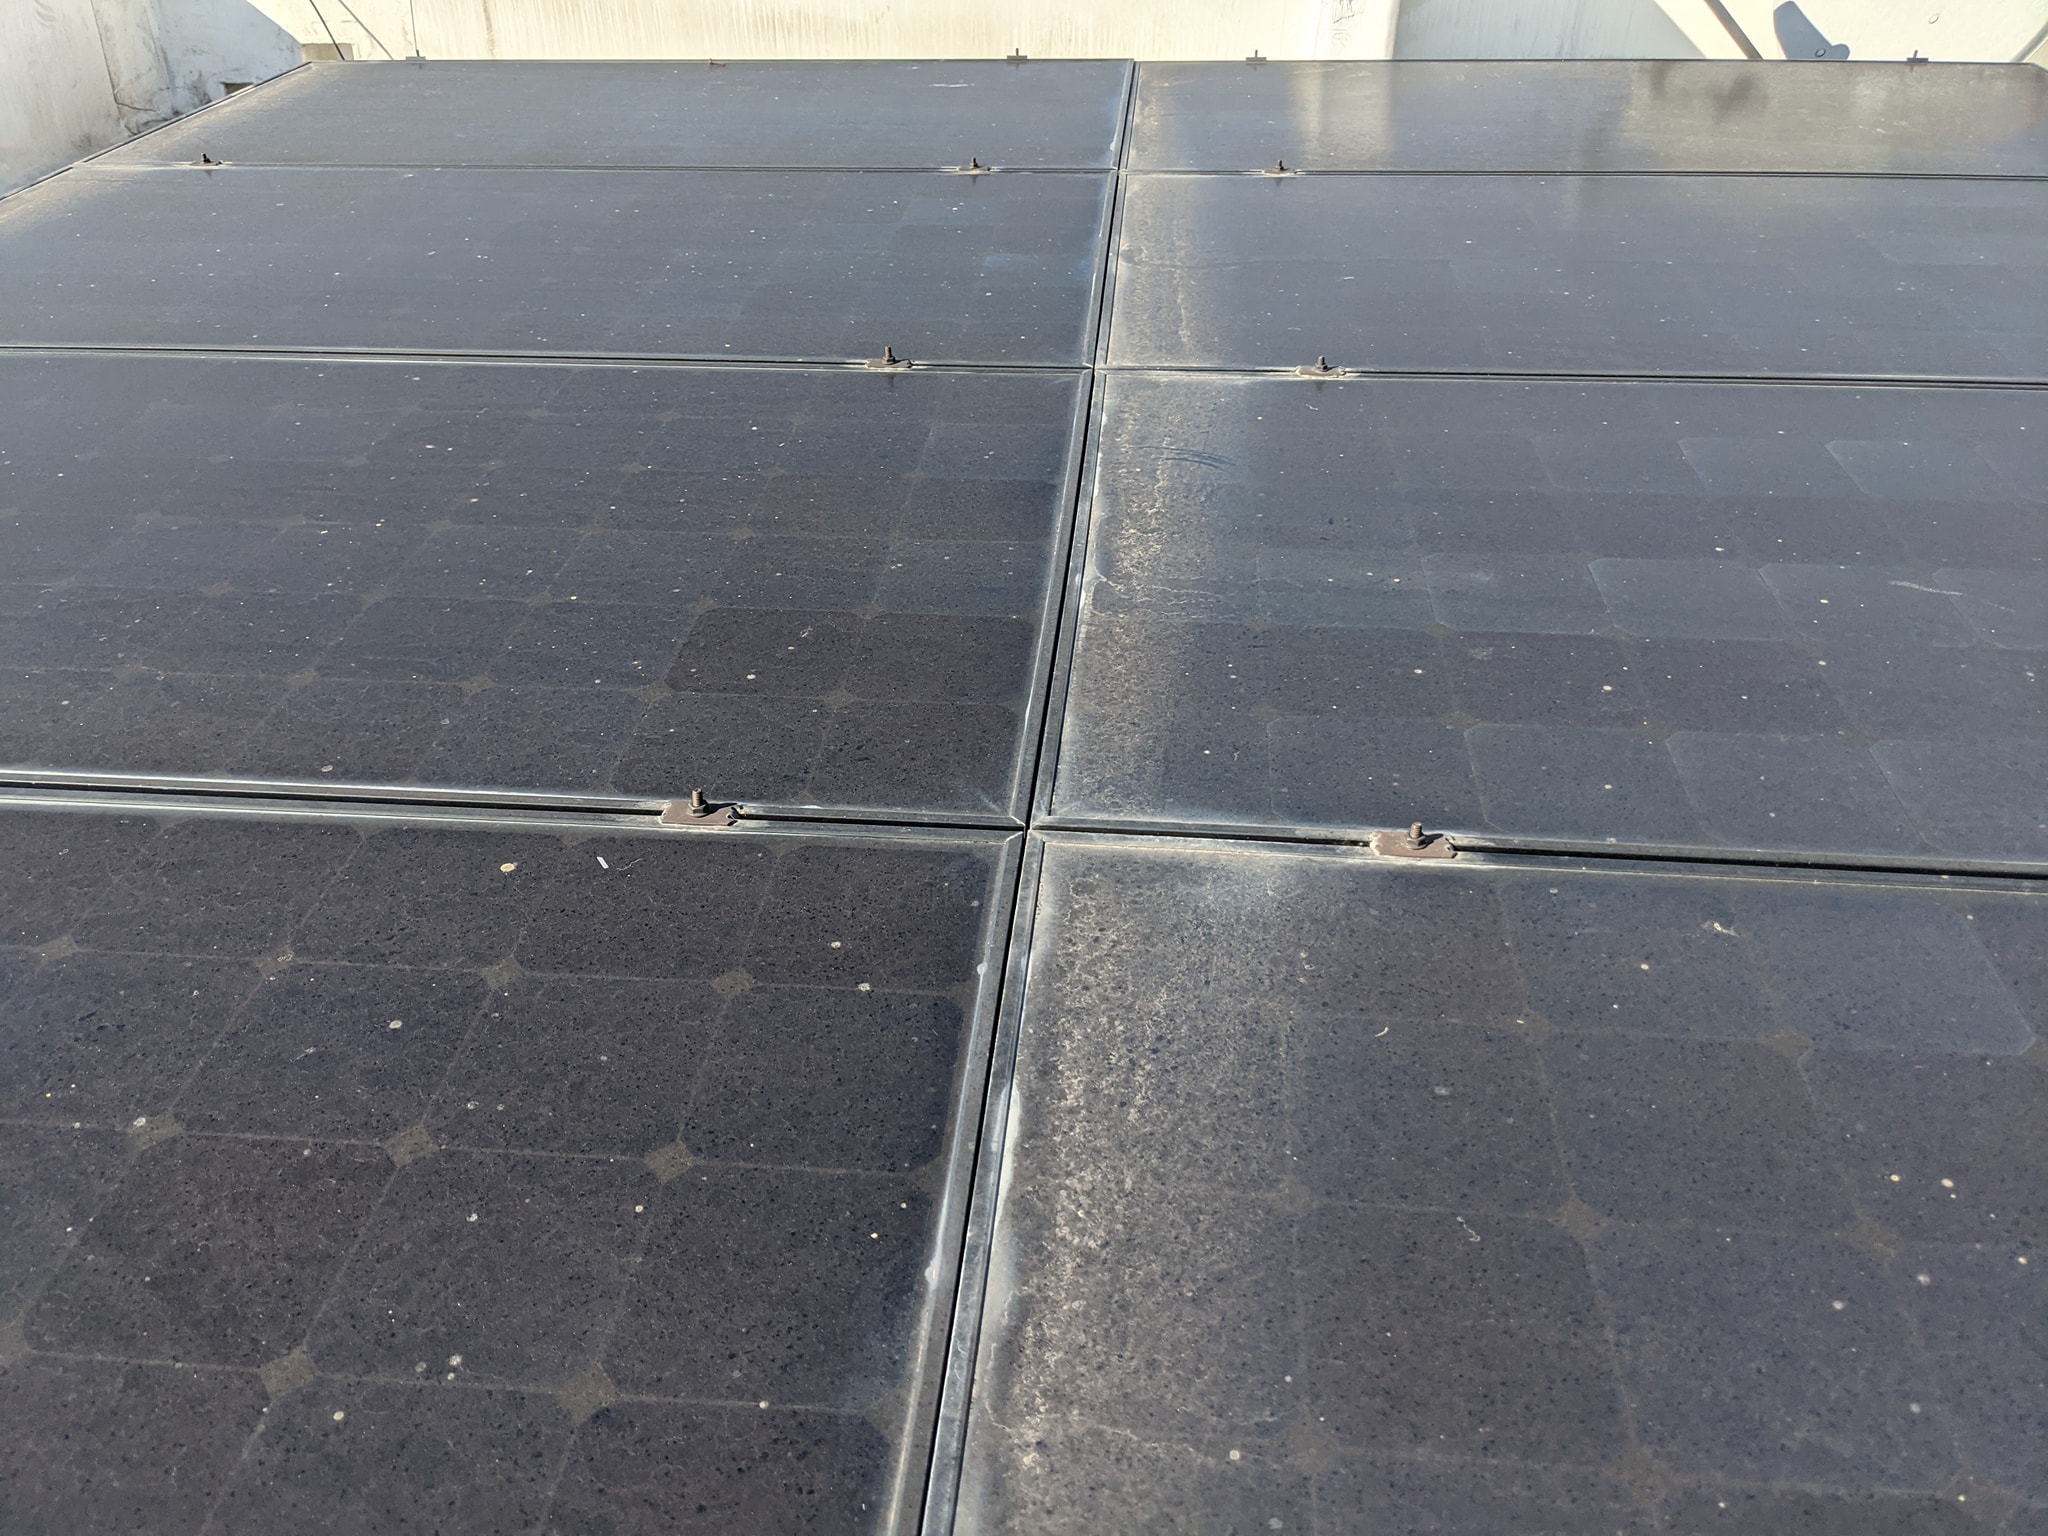
Label: Dusty